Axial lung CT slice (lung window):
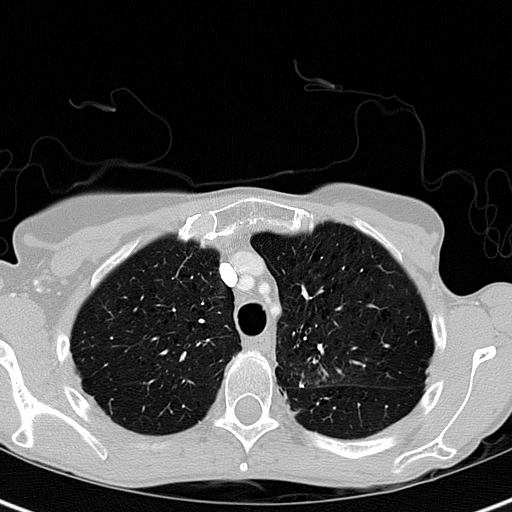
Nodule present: no